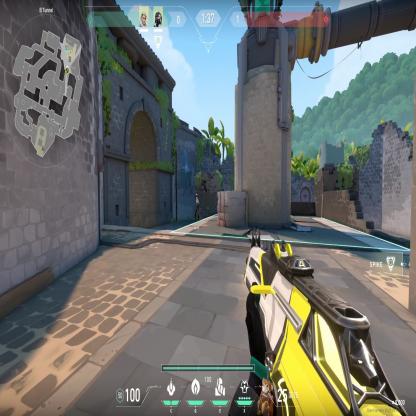
Label: teammate